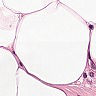
Metastatic tissue present: no